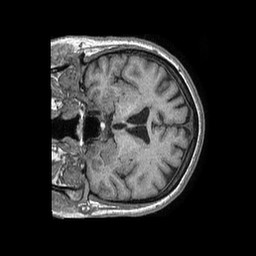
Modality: T1w
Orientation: coronal
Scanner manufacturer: philips
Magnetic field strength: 1.5 T
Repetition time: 0.007692 s
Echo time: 0.003582 s